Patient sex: M
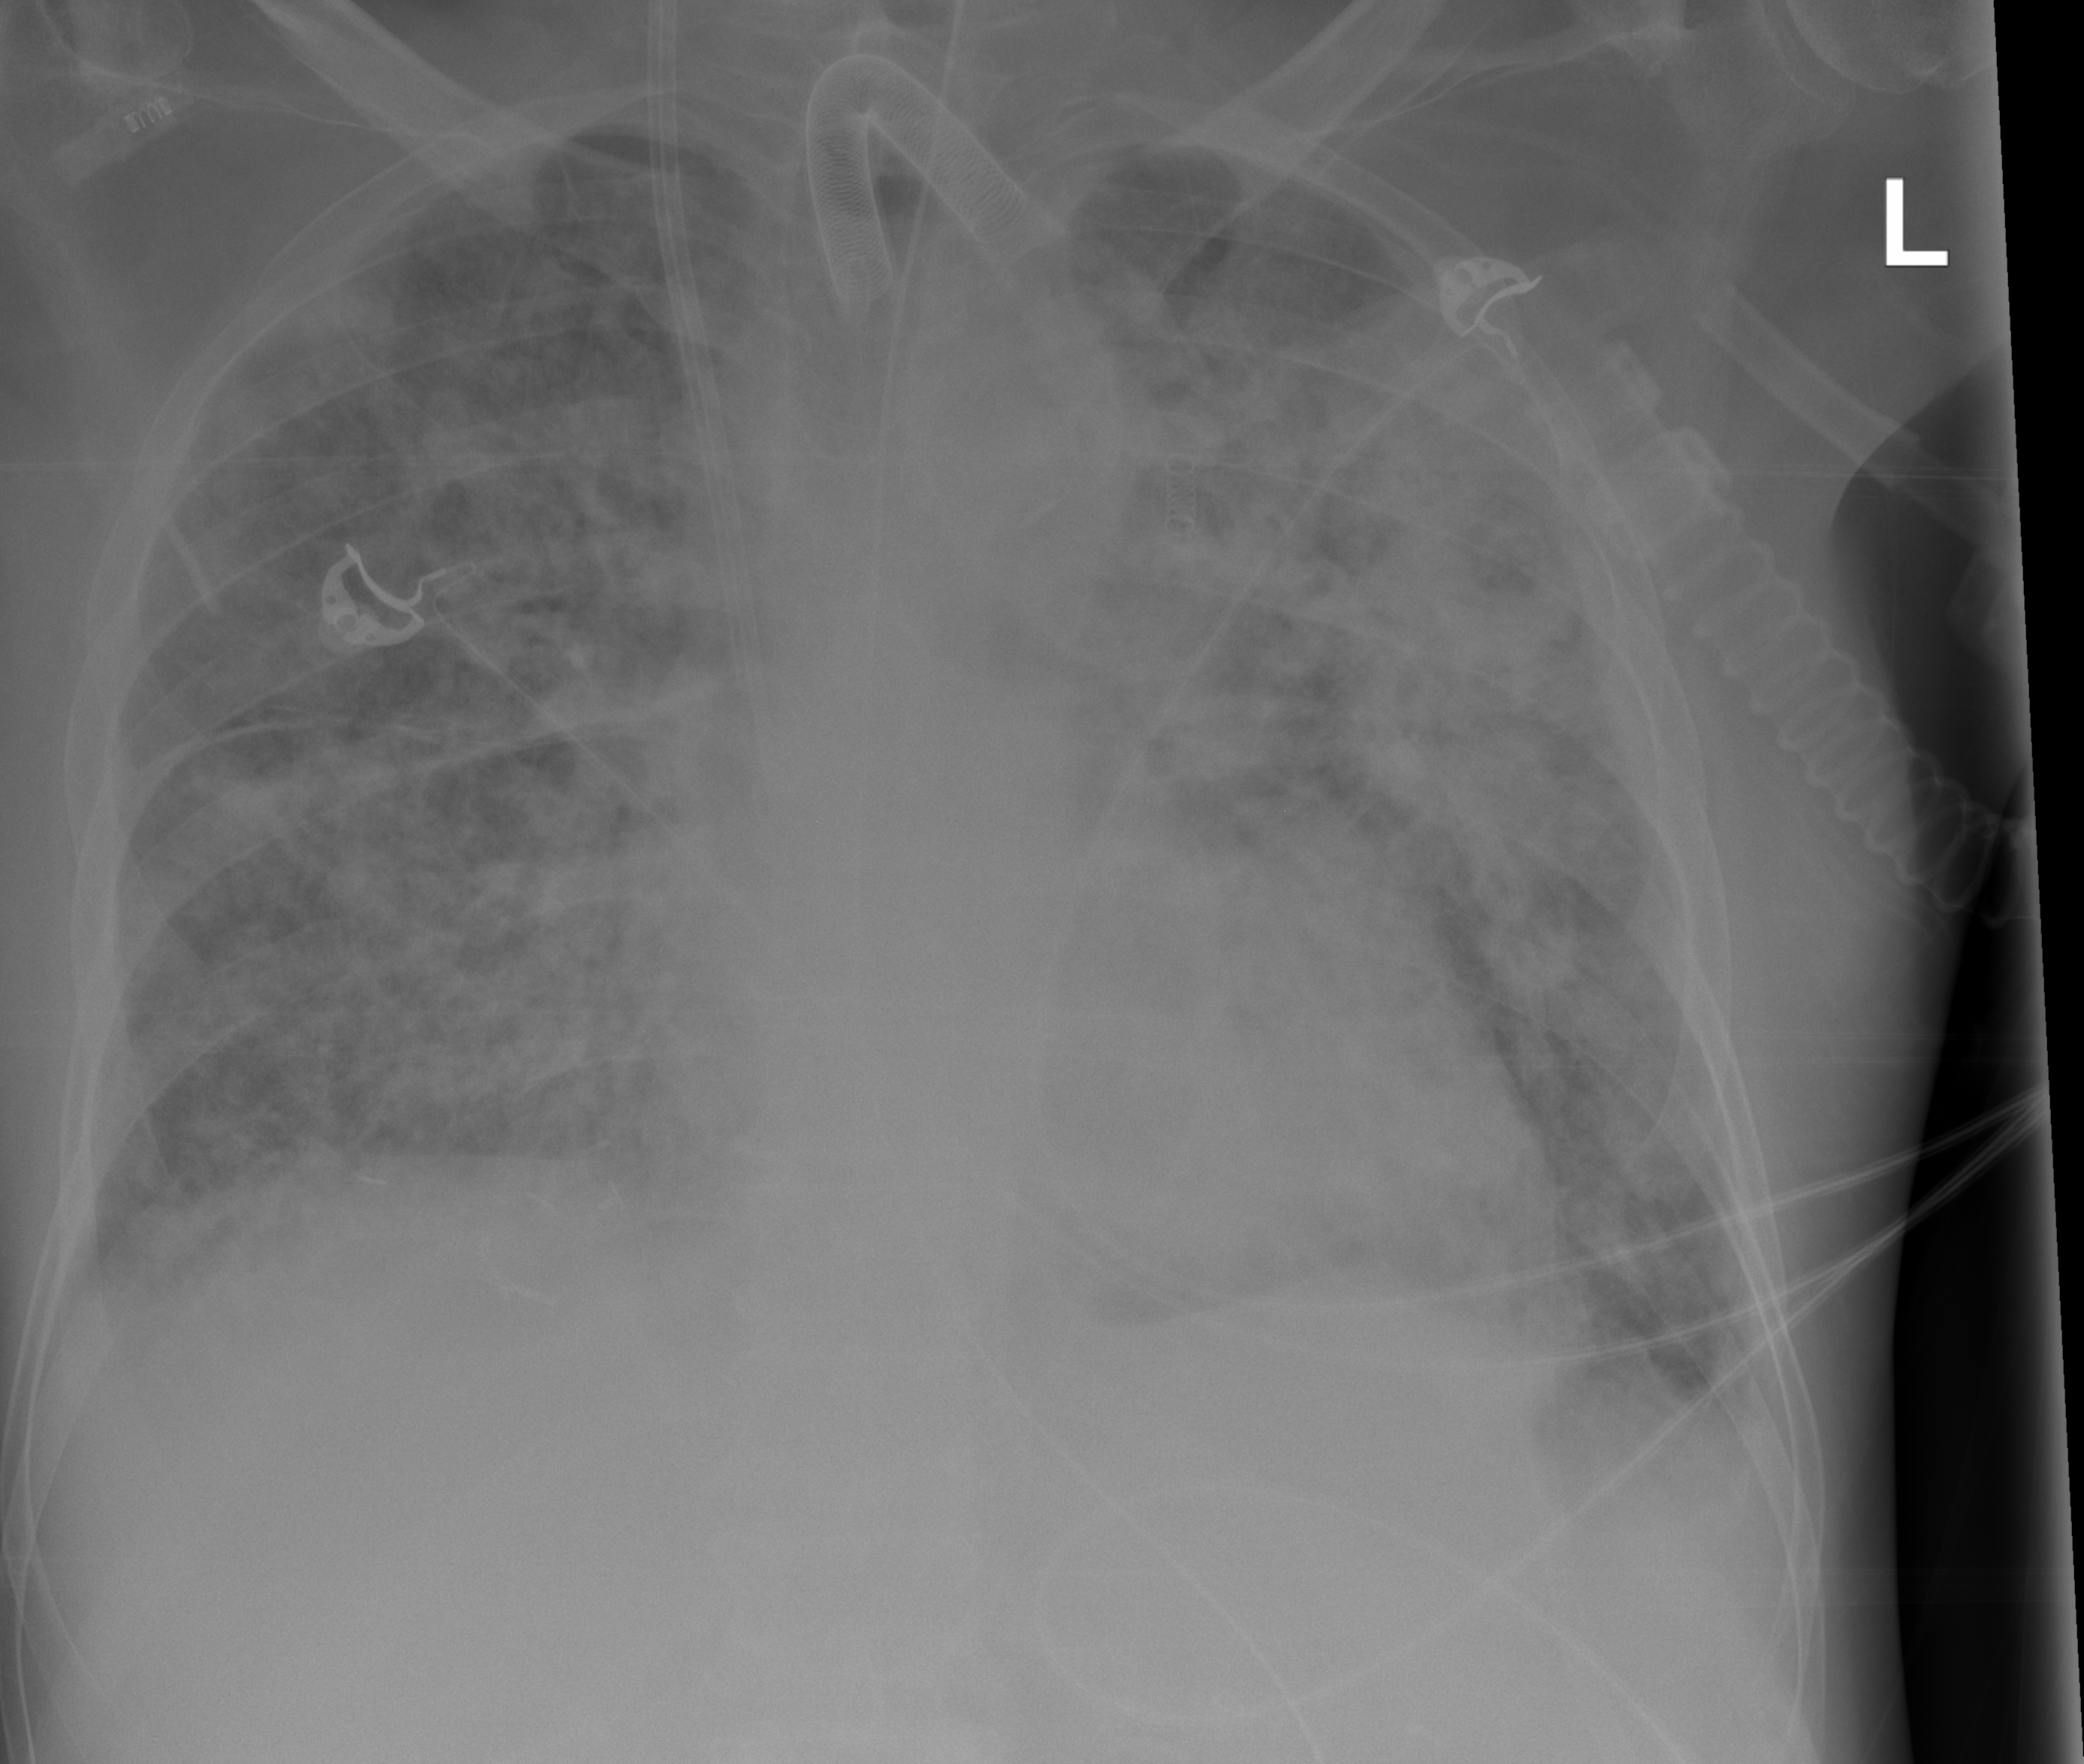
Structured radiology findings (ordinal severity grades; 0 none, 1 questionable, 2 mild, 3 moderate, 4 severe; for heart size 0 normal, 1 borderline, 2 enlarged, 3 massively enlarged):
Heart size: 2
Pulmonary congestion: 2
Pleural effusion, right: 2
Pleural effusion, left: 2
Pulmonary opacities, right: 4
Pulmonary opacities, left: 4
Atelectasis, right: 2
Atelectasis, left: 2